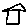
Label: house